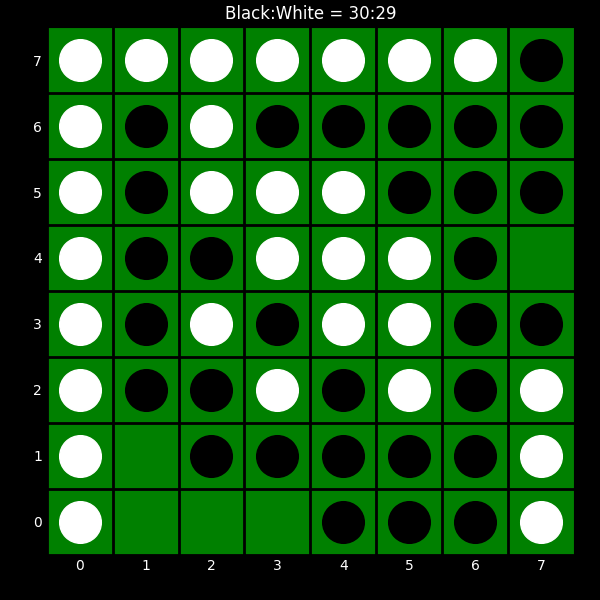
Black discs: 30
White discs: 29